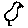
Label: bird